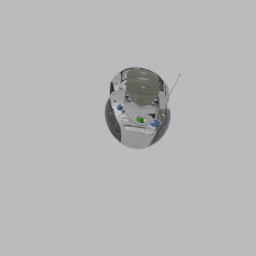
Label: electronics